Field crop: maize
Growth stage: 2
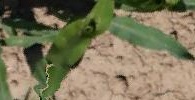
Species: maize